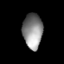
Tissue: lung
Cell type: Epithelial cells
Senescence score: 0.2261
Nuclear area (px): 669
Mean DAPI intensity: 139.74